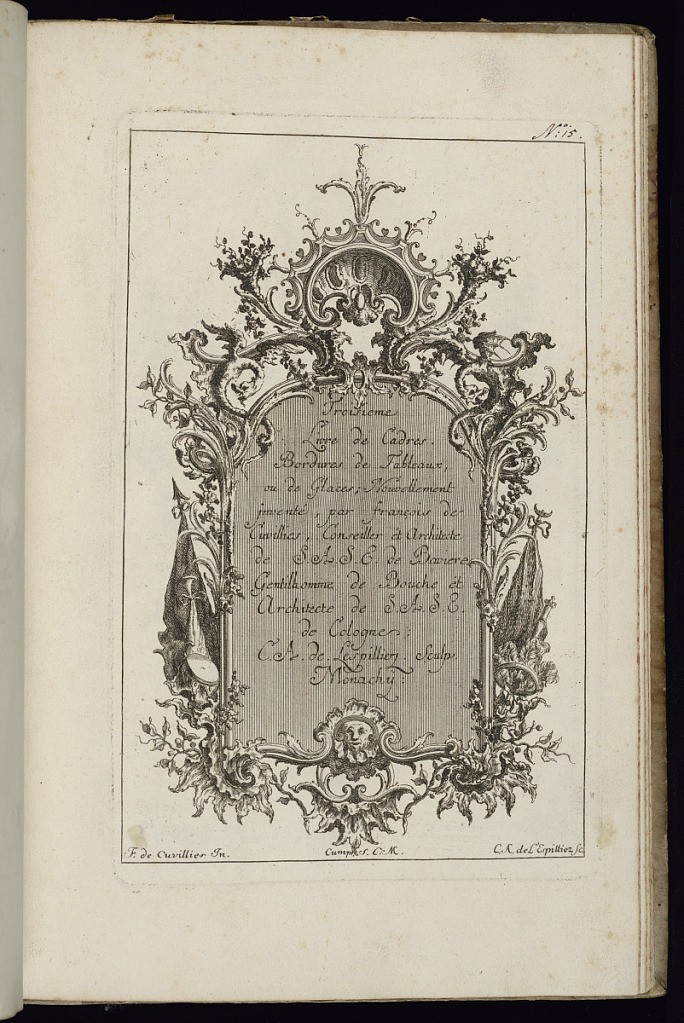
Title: Title Page
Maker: François de Cuvilliés the Elder, Belgian, 1695 - 1768
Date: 1740–68
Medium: Etching and engraving on paper
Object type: Bound print
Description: Upright frame design for a mirror or painting, topped by a rocaille element, two cornucopias, and two small dragons. Banners at left and right sides, a mask at lower center.